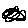
Label: cloud